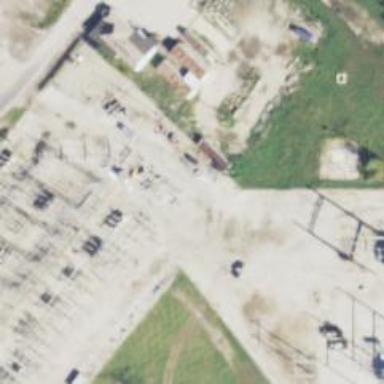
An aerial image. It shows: Switch for power supply.